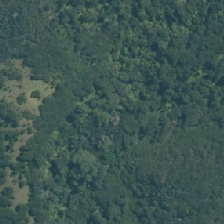
Land cover: broadleaved_indigenous_hardwood